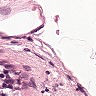
Metastatic tissue present: no